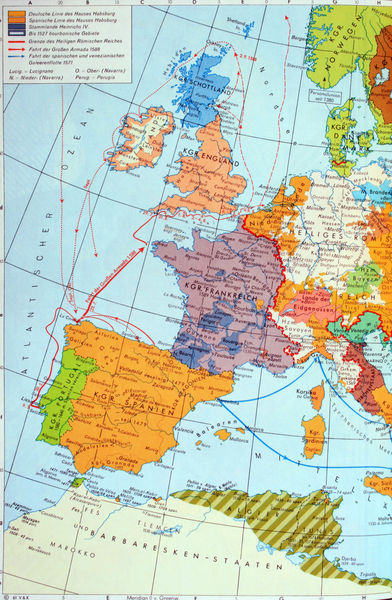
Titel: Europa im 16.Jahrhundert (um 1550)
Institution: (Seriendruck)
Schlagwörter: blue, red, white, country, france, green, old, netherlands, ocean, orange, sea, water, german, germany, spain, color, purple, italy, plan, britain, map, england, switzerland, dutch, globe, africa, land, meer, arrow, north, foto, denmark, greece, europe, key, morocco, trade, deutschland, egypt, arrows, route, norway, k, atlas, erde, belgium, asia, legend, scotland, borders, kingdom, blie, card, purpe, uk, wales, portugal, politic, mediterranean, ireland, sweden, oragne, british isles, algeria, protugal, mediteranian, countries, ed, worldplan, coninents, continent, roman empire, atlantic, european territories, sea routes, routes, noorway, european union, norwegen, western europe, maritim, ozean, appenines, danmark, aleria, gibraltar, mediteranean, ege, millan, equator, kgf, west europe, rance, scicily, carthage, medditaranean, sweeden, atlantic ocean, aurope, ortugal, landkarte, holy roman empire, papal state, global, meridian